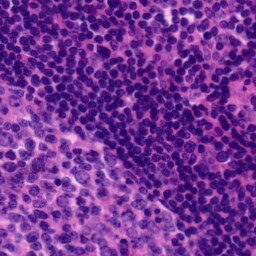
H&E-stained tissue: Tonsil